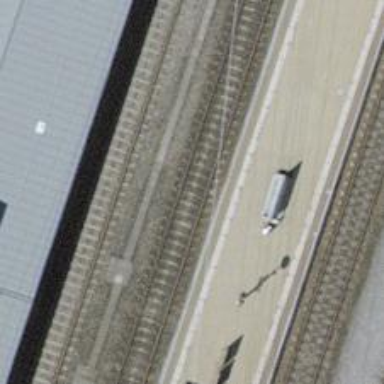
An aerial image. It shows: Stop position for public transport at railway stop.